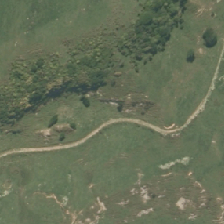
Land cover: broadleaved_indigenous_hardwood